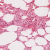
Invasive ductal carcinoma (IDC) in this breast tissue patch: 0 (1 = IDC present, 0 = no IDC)